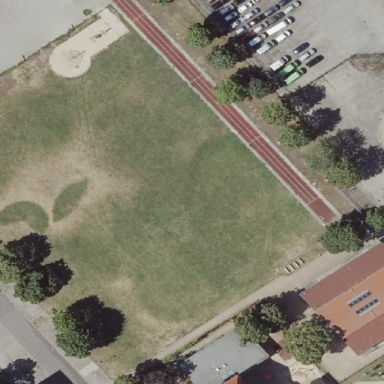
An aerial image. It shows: Track in leisure land.